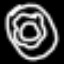
Label: donut